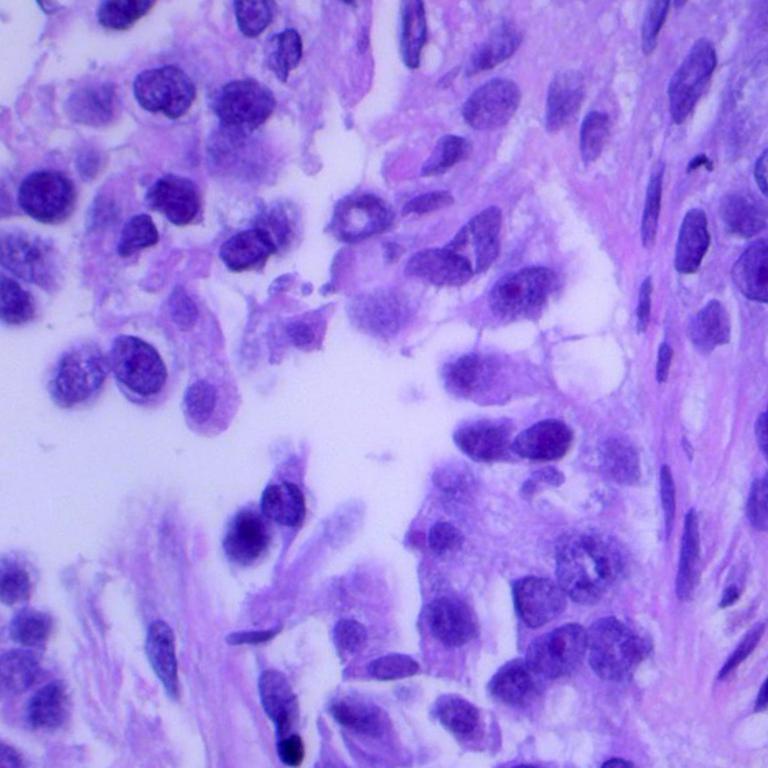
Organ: lung
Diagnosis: adenocarcinomas